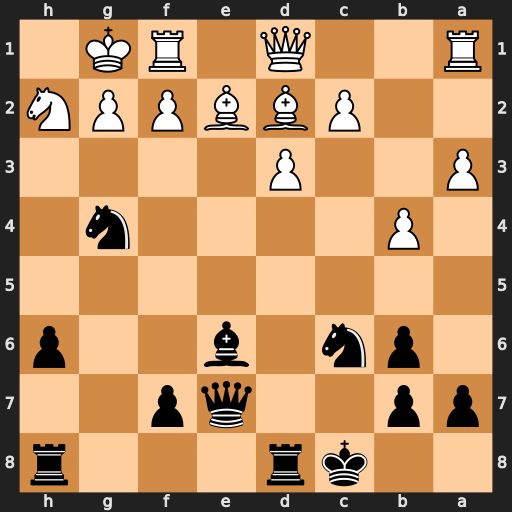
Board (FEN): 2kr3r/pp2qp2/1pn1b2p/8/1P4n1/P2P4/2PBBPPN/R2Q1RK1
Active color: b
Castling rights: -
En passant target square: -
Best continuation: Nxh2 Bf4 Nxf1